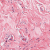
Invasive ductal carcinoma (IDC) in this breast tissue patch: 0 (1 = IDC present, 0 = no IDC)